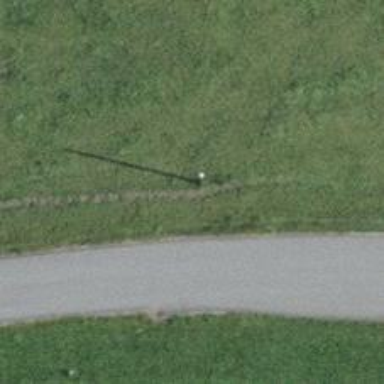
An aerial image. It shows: Utility pole as the man-made structure.